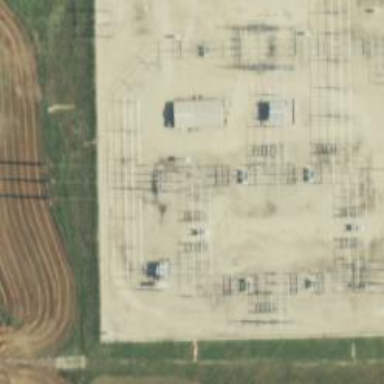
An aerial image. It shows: Switch for power supply.